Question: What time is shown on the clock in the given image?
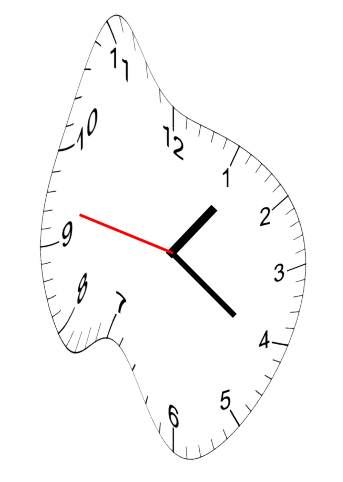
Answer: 01:20:47